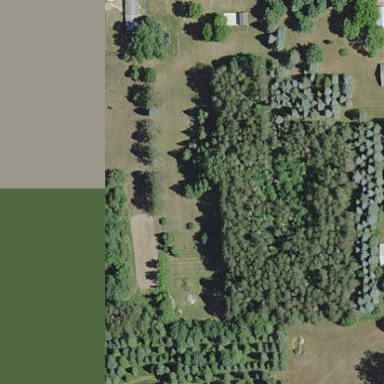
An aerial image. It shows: Plant nursery specializing in trees.